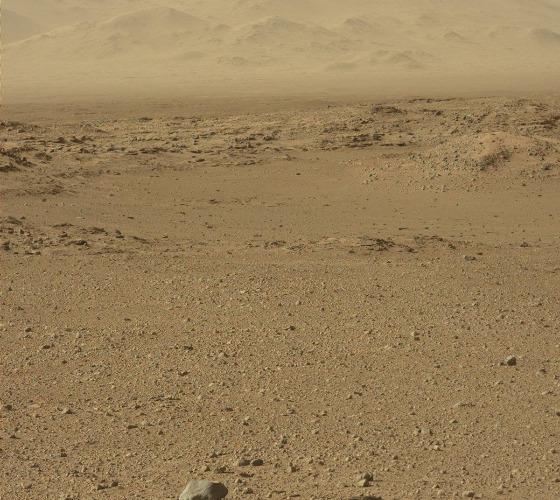
Terrain classes present: Gravel / Sand / Soil, Rock, Sky / Distant Mountains